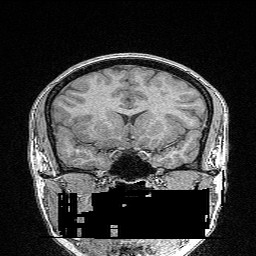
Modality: FLASH
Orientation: sagittal
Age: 24
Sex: female